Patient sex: M
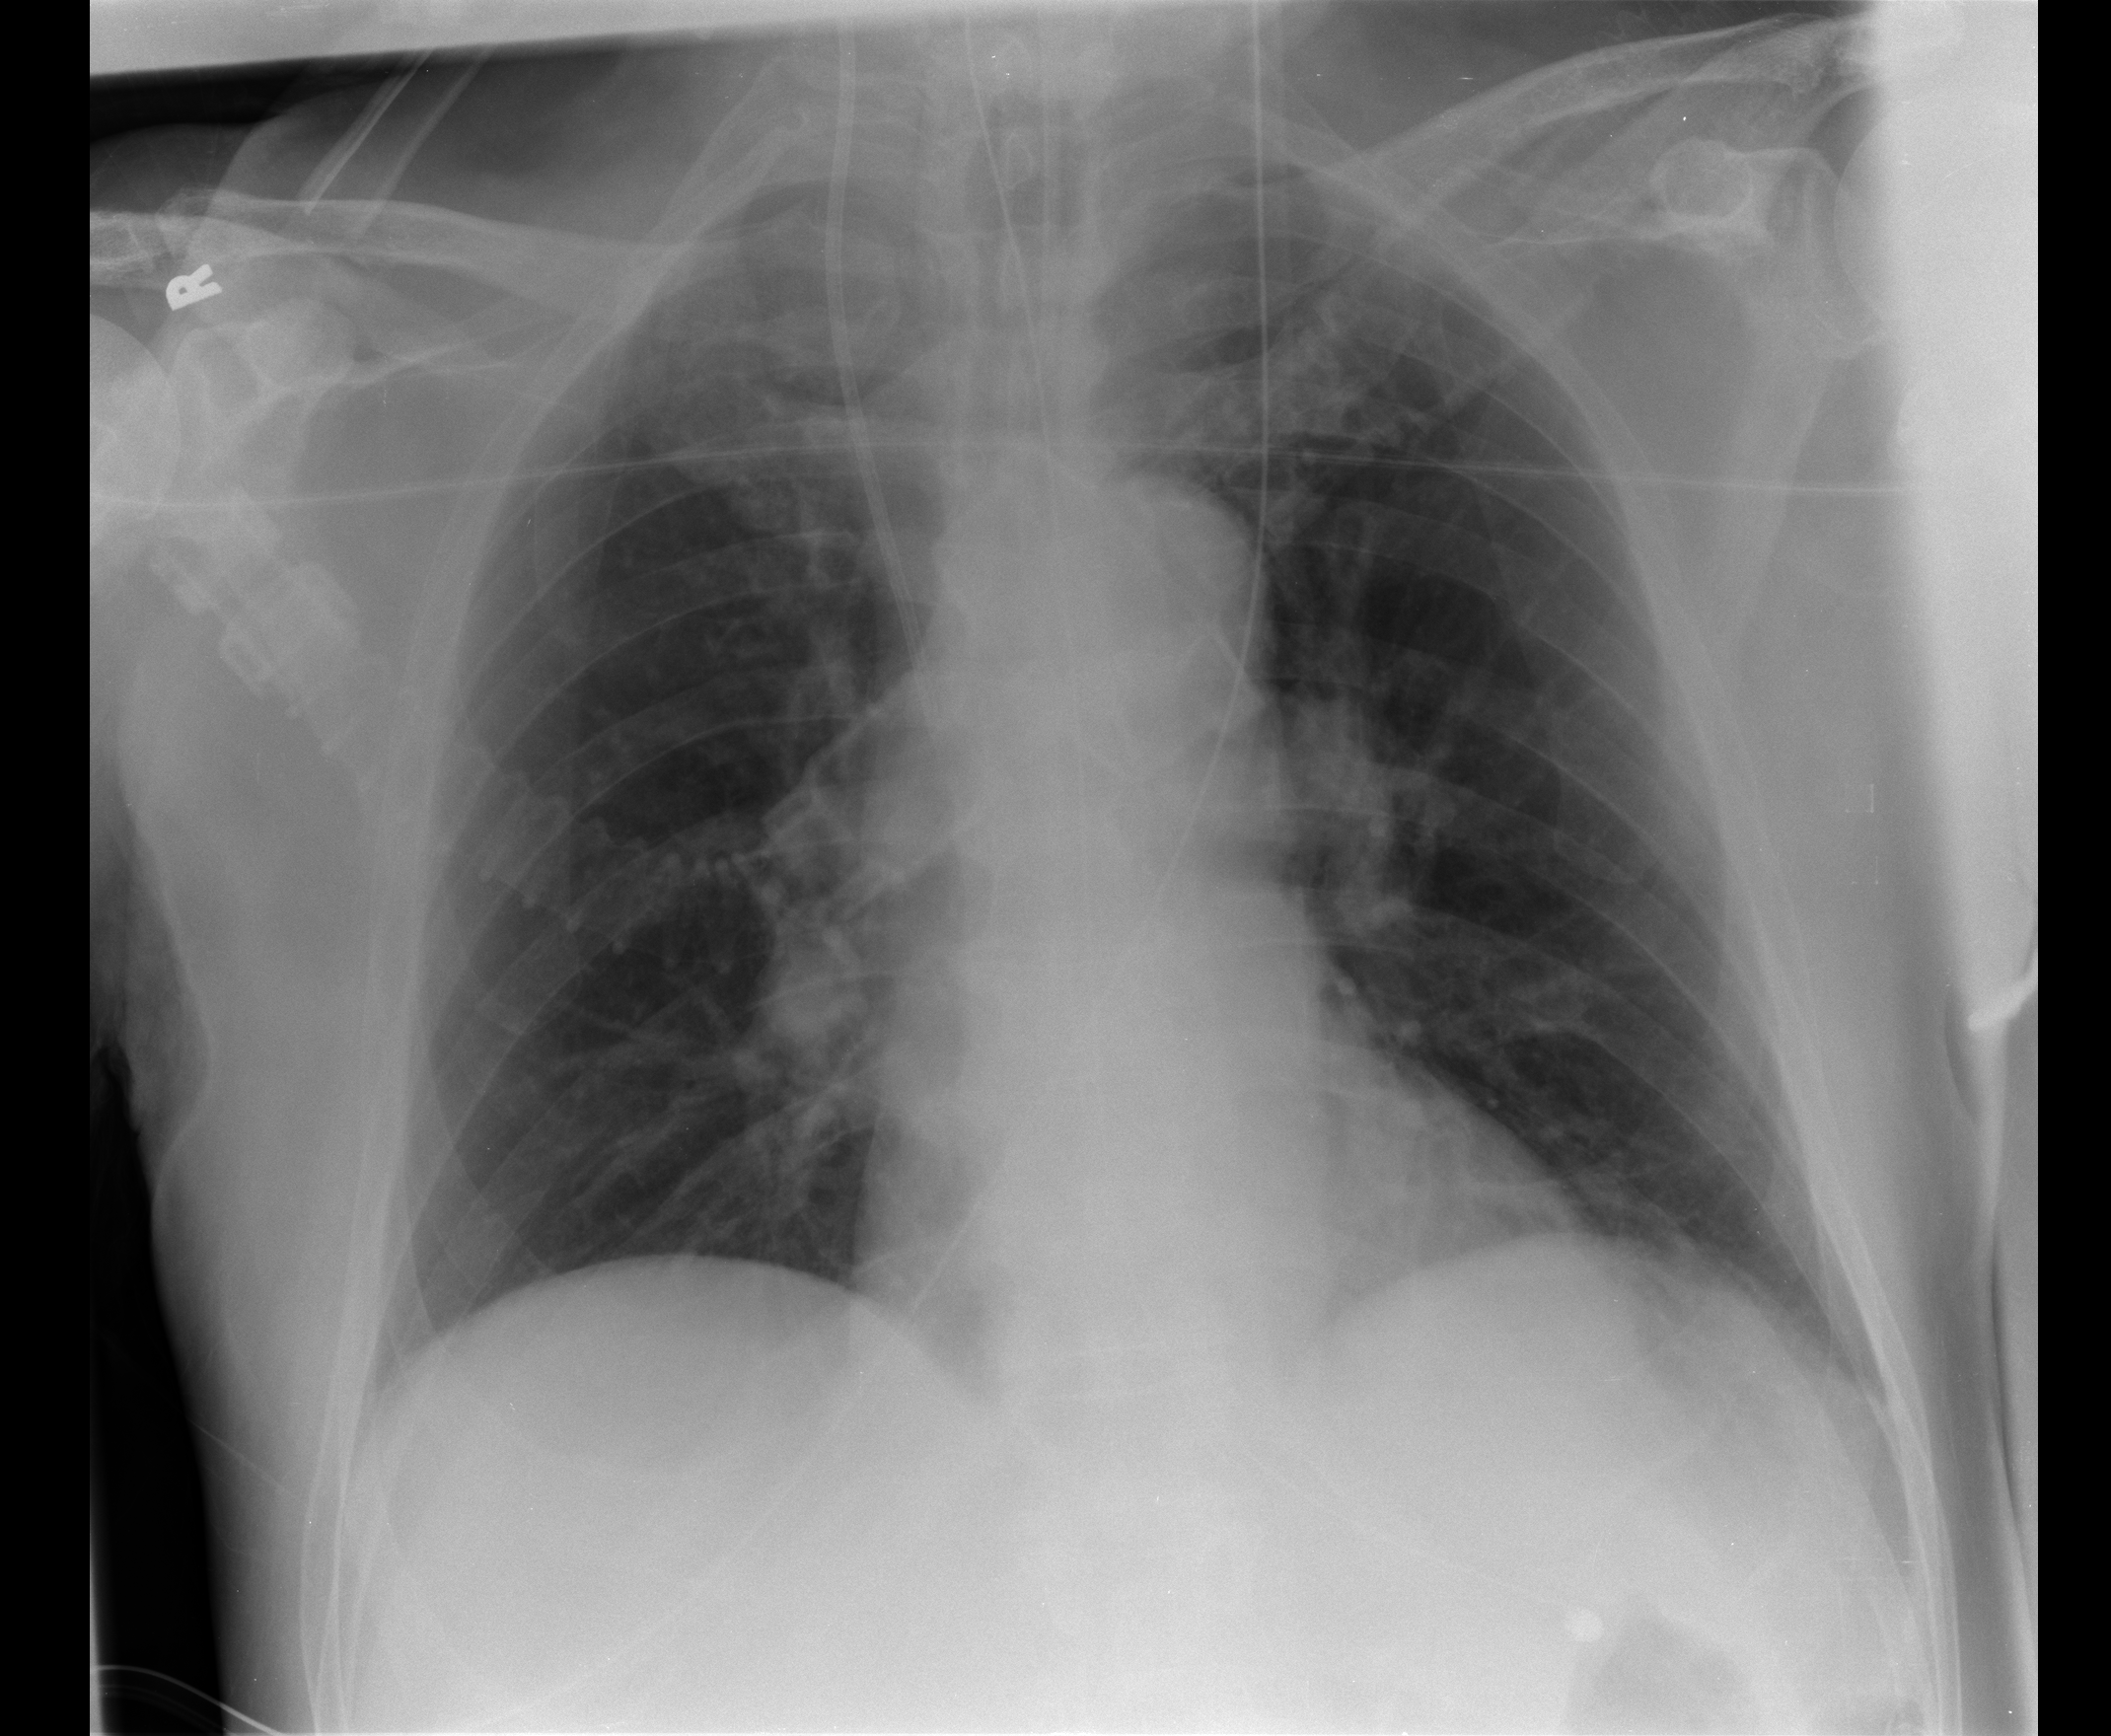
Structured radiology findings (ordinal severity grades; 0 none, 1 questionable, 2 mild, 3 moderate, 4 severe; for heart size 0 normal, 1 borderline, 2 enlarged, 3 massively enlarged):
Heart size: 0
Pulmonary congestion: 1
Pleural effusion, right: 0
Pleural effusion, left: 1
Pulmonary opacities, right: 0
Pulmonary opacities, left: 0
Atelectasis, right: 0
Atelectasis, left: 1